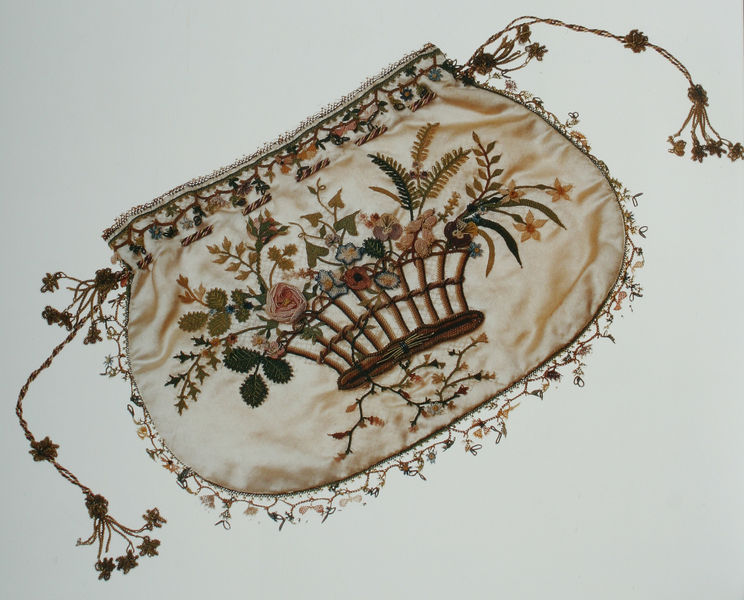
Titel: Réticule
Standort: Kyoto (Japan)
Institution: Kyoto Costume Institute
Schlagwörter: blätter, weiß, frauen, gelb, grün, blume, blumen, braun, bunt, frau, hell, holz, schmuck, blüte, blüten, obst, rose, rosen, beige, ornament, alt, band, falten, knoten, spitze, gitter, bestickt, fransen, gold, schnur, stickerei, stoff, blatt, pflanzen, borte, perlen, rosa, schräg, seide, sack, gemüse, ranken, schürze, farbig, japan, liegen, transport, rand, handarbeit, nähen, floral, ornamente, verzierung, korb, farn, kordel, sticken, fein, gesteck, bauer, satin, foto, stiele, geld, zweig, mohn, accessoire, beutel, säckchen, tasche, photo, verziert, stück, biedermeier, toilette, handwerk, efeu, handtasche, beute, geflochten, schnurr, gestickt, weich, gewebe, filigran, textil, kräuter, fotographie, garn, aufbewahrung, blumenkorb, kolz, quasten, bändel, bäuerlich, bord, stick, broderie, täschchen, genäht, photogrphie, kyoto, jahrhunderwende, traditionell, geldbörse, portemonnaie, roda, stiff, abendtasche, klöppelarbeit, damentasche, accessoir, brider, bödüre, hanfarbeit, häkelspitze, mon, rsoen, taschentuchbehälter, zugband, st, 1850, bi, korb blumen, floralmuste, rosan